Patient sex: M
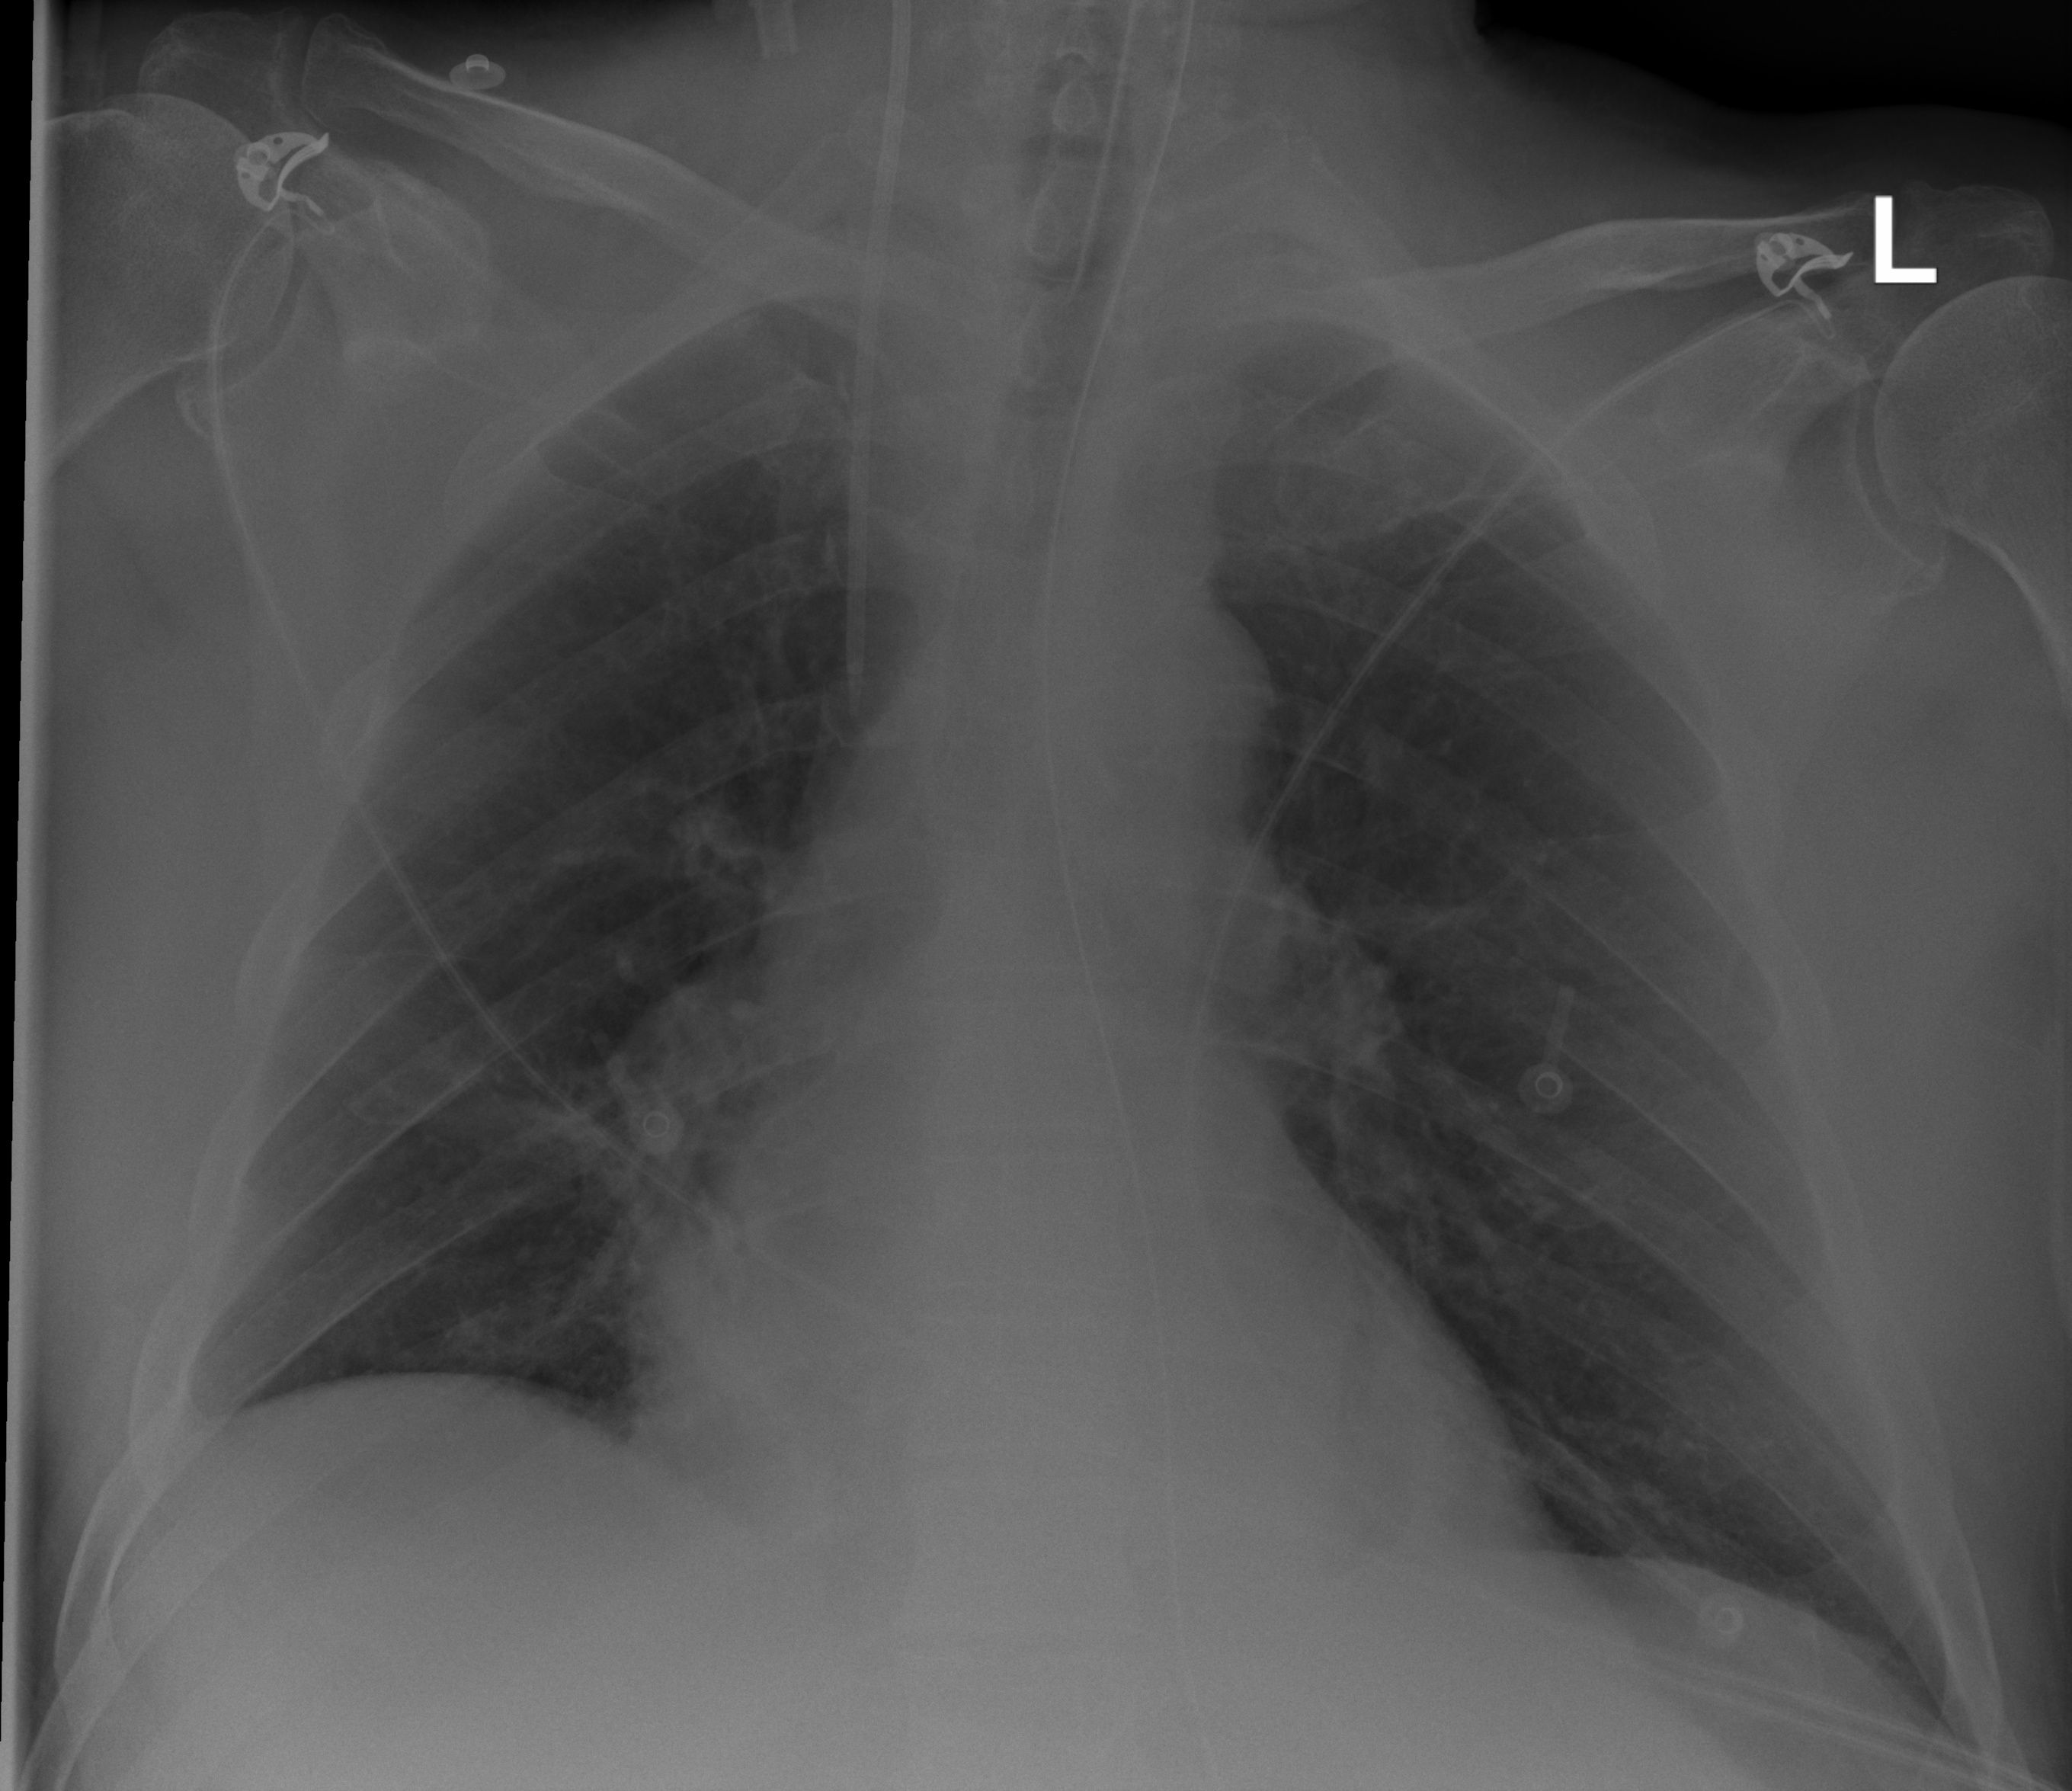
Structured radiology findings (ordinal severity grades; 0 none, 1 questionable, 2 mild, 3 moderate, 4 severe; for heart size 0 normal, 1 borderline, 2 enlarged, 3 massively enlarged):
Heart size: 0
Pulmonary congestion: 0
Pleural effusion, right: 2
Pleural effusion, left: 1
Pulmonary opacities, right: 2
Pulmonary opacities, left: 0
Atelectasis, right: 2
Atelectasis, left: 2